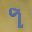
Label: 9